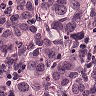
Metastatic tissue present: yes